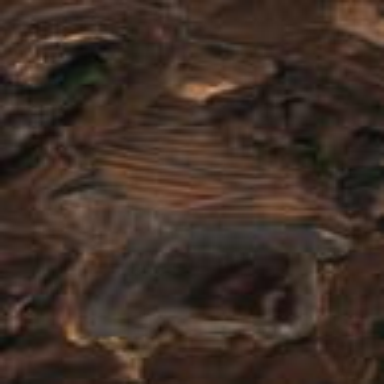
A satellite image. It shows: Quarry area.